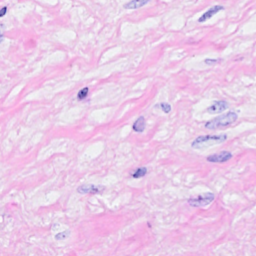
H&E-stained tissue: Breast